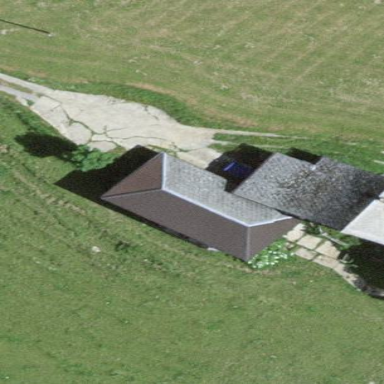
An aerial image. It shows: Barn with hipped roof.